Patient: sex M, age 85
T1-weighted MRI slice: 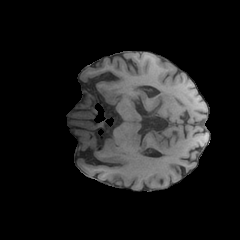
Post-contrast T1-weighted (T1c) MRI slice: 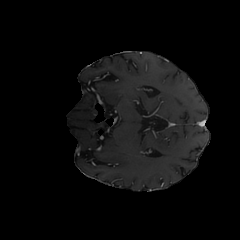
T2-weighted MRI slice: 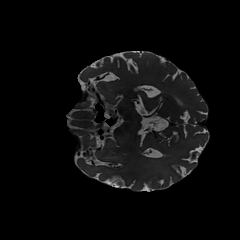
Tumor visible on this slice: no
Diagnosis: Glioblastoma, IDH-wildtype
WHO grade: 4